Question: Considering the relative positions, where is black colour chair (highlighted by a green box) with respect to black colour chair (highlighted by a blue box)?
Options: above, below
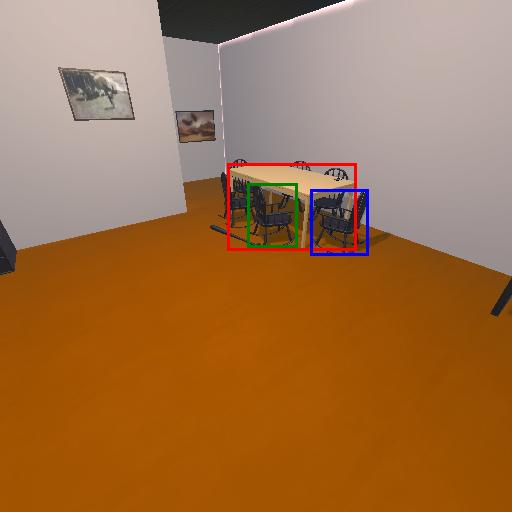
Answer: above